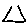
Label: triangle